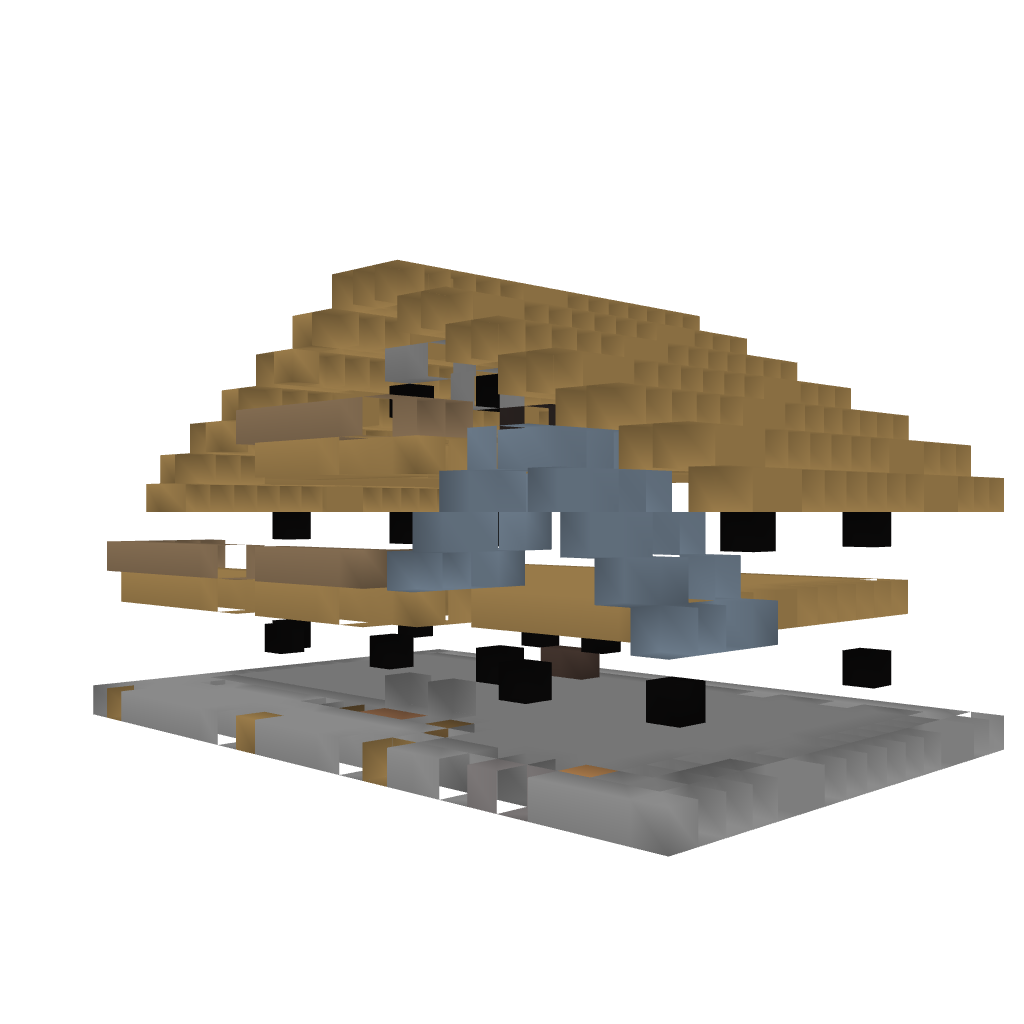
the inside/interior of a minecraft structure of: House #1